Question: I have been learning to use Sliding Tabs using Material Design using <URL>. I have managed to achieve SlidingTabs the 'Toolbar', like this one:

But now i would like to create ...
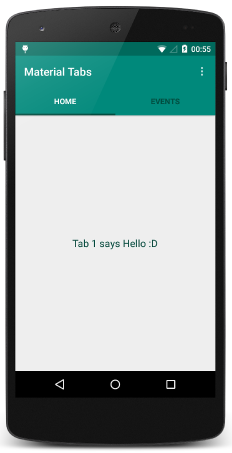
Answer: I was able to recreate exactly what you are looking to implement. I am using the this <URL> for the tabs.

'''
compile 'com.jpardogo.materialtabstrip:library:1.0.9'
'''
'''
<resources>
<style name="AppTheme" parent="Theme.AppCompat.Light.NoActionBar">
<item name="colorPrimary">@color/primary</item>
<item name="colorPrimaryDark">@color/primary_dark</item>
</style>
</resources>
'''
'''
public class MainActivity extends ActionBarActivity {
Toolbar toolbar;
ViewPager viewPager;
ContactPagerAdapter pagerAdapter;
PagerSlidingTabStrip pagerSlidingTabStrip;
@Override
protected void onCreate(Bundle savedInstanceState) {
super.onCreate(savedInstanceState);
setContentView(R.layout.activity_main);
toolbar = (Toolbar) findViewById(R.id.toolbar);
toolbar.setLogo(R.mipmap.logo_two);
toolbar.inflateMenu(R.menu.menu_main);
viewPager = (ViewPager) findViewById(R.id.pager);
pagerAdapter = new ContactPagerAdapter(this, getSupportFragmentManager());
pagerSlidingTabStrip = (PagerSlidingTabStrip) findViewById(R.id.tabs);
viewPager.setAdapter(pagerAdapter);
pagerSlidingTabStrip.setViewPager(viewPager);
}
public static class ContactPagerAdapter extends FragmentPagerAdapter implements PagerSlidingTabStrip.CustomTabProvider {
private final int[] ICONS = {R.mipmap.ic_launcher, R.mipmap.ic_launcher};
Context mContext;
private Fragment f = null;
public ContactPagerAdapter(Context ctx, FragmentManager fm) {
super(fm);
mContext = ctx;
}
@Override
public int getCount() {
return ICONS.length;
}
@Override
public Fragment getItem(int position) { // Returns Fragment based on position
switch (position) {
case 0:
f = new FragmentPageOne();
break;
case 1:
f = new FragmentPageTwo();
break;
}
return f;
}
@Override
public View getCustomTabView(ViewGroup parent, int position) {
LinearLayout customLayout = (LinearLayout) LayoutInflater.from(mContext).inflate(R.layout.custom_tab, parent, false);
ImageView imageView = (ImageView) customLayout.findViewById(R.id.image);
imageView.setImageResource(ICONS[position]);
return customLayout;
}
}
}
'''
'''
<RelativeLayout
xmlns:android="http://schemas.android.com/apk/res/android"
xmlns:app="http://schemas.android.com/apk/res-auto"
android:layout_width="match_parent"
android:layout_height="match_parent">
<android.support.v7.widget.Toolbar
android:id="@+id/toolbar"
android:layout_width="match_parent"
android:layout_height="wrap_content"
android:background="#02a6d8"
android:minHeight="56dp"
app:theme="@style/ThemeOverlay.AppCompat.Dark.ActionBar">
<com.astuetz.PagerSlidingTabStrip
android:id="@+id/tabs"
android:layout_width="wrap_content"
android:layout_height="56dp"
android:layout_alignParentRight="true"
android:layout_marginLeft="8dp"
android:background="#02a6d8"
app:pstsDividerColor="#02a6d8"
app:pstsIndicatorColor="#fff"
app:pstsIndicatorHeight="2dp"
app:pstsShouldExpand="false"
app:pstsUnderlineHeight="0dp"/>
</android.support.v7.widget.Toolbar>
<android.support.v4.view.ViewPager
android:id="@+id/pager"
android:layout_width="match_parent"
android:layout_height="match_parent"
android:layout_below="@+id/toolbar"/>
<!-- Shadow below toolbar-->
<LinearLayout
android:layout_width="match_parent"
android:layout_height="5dp"
android:layout_below="@+id/toolbar"
android:background="@drawable/toolbar_shadow"/>
</RelativeLayout>
'''
'''
<?xml version="1.0" encoding="utf-8"?>
<LinearLayout
xmlns:android="http://schemas.android.com/apk/res/android"
android:layout_width="30dp"
android:layout_height="wrap_content">
<ImageView
android:id="@+id/image"
android:layout_width="30dp"
android:layout_height="wrap_content"
android:layout_gravity="center_vertical"
android:paddingBottom="8dp"
android:paddingTop="8dp"/>
</LinearLayout>
'''
'''
<?xml version="1.0" encoding="utf-8"?>
<shape xmlns:android="http://schemas.android.com/apk/res/android">
<gradient
android:angle="270"
android:endColor="@android:color/transparent"
android:startColor="@color/semi_transparent"/>
</shape>
'''